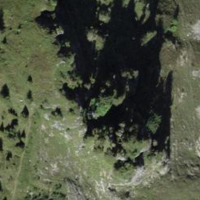
EUNIS habitat code: 23
Species observed at this site:
Astrantia major